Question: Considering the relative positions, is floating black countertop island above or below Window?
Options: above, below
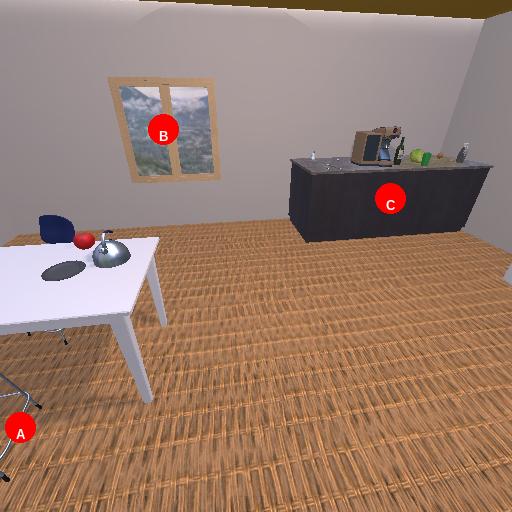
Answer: above